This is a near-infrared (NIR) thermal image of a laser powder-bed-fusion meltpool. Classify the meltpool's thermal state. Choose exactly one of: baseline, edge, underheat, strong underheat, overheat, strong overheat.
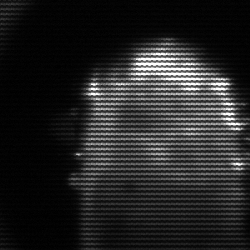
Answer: baseline